Question: I have a problem with 'optimize()' in R.
When I only change the interval in 'optimize()', surprisingly, the optimal parameter value will vary a lot. I found posts with similar problems before, but there is no answer for them.
I got really different values from different intervals:
'''
c(-1,1): -0.819
c(-1,2): -0.729
c(0.3,0.99):0.818
c(0.2,0.99):0.803
c(0.1,0.99):0.23
c(0,0.99):0.243
'''
I really need help on this problem, thank you guys if you could help or give me any information!!
: here is a picture of the objective function:

My code is as below:
'''
dis<-data[,5]
vel<-data[,3]
condition<-data[,2]
nrow<-nrow(data)
number<-500
status<-0
counter<-rep(0,nrow)
firstvel<-rep(0,nrow)
secondvel<-rep(0,nrow)
j=1
n=1
l=0
secondpoint<-rep(0,nrow)
f<-function(a,b,p){
for (i in 5:p){
diss<-dis[1:(i-1)]
stddis<-sd(diss)
lowerdis<- a*stddis
upperdis<- b*stddis
if (status==0&&dis[i]>=upperdis){
status<-1
firstvel[j]<-vel[i]
j=j+1
}
else if (status==1&&condition[i]<=condition[i-1]&&dis[i]<lowerdis){
status<-0
secondvel[n]<-vel[i]
n=n+1
}
}
secondvel<- subset(secondvel, secondvel>0)
firstvel<- subset(firstvel, firstvel>0)
if (j==n&&j>1){
for (k in 1:(j-1)){
unit<-number/firstvel[k]
number<-unit*secondvel[k]
}
} else if(j>1) {
for (k in 1:(j-2)){
unit<-number/firstvel[k]
number<-unit*secondvel[k]
}
unit<-number/firstvel[k+1]
number<-unit*vel[p]
}
return(-number)
}
for (point in 300:nrow){
diss<-dis[1:(point-1)]
stddis<-sd(diss)
upperdis<- stddis
if (status==0&&dis[point]>=upperdis){
status<-1
firstvel[j]<-vel[point]
j=j+1
last<-optimize(f,c(0.2,0.99),b=1.0,p=point)
secondpoint[n]<-last$minimum ## This is the optimal value I need, which changes a lot
lowerdis<- secondpoint[n]*stddis
}
else if (status==1&&condition[point]<=condition[point-1]&&dis[point]<lowerdis){
status=0
secondvel[n]<-vel[point]
n=n+1
}
}
secondvel<-subset(secondvel,secondvel>0)
firstvel<-subset(firstvel,firstvel>0)
secondpoint<-as.numeric(secondpoint[1:(j-1)])
diff<-rep(0,(j-1))
if (j==n&&j>1){
for (k in 1:(j-1)){
unit<-number/firstvel[k]
number<-unit*secondvel[k]
diff[k]<-unit*(secondvel[k]-firstvel[k])
}
} else if(j>1) {
for (k in 1:(j-2)){
unit<-number/firstvel[k]
number<-unit*secondvel[k]
diff[k]<-unit*(secondvel[k]-firstvel[k])
}
unit<-number/firstvel[k+1]
number<-unit*vel[nrow]
diff[k+1]<-unit*(vel[nrow]-firstvel[k+1])
}
'''
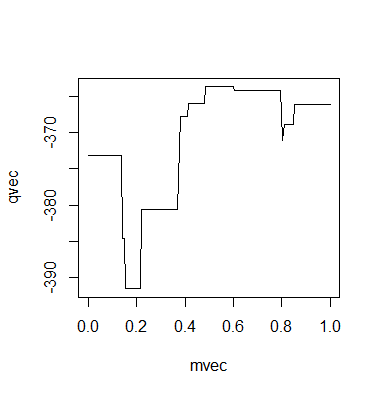
Answer: This optimization problem is essentially going to be impossible for any optimizer (such as 'optimize()') that assumes the objective function is smooth and has a single minimum. You didn't give a reproducible example, but here's an example of an objective function that's just about as ugly as yours:
'''
set.seed(101)
r <- runif(11)
f <- function(x) r[pmin(11,pmax(1,floor(x)+1))]
'''
There are many stochastic global optimizing algorithms -- you can search the <URL> and perhaps do better.
'''
pvals <- replicate(25,optim(f,par=5,method="SANN")$par)
curve(f,from=-1,to=11)
points(pvals,f(pvals),col=2)
sum(pvals>1 & pvals<2) ## 20
'''

Alternatively, for a 1D problem brute-force grid search is always an option ...